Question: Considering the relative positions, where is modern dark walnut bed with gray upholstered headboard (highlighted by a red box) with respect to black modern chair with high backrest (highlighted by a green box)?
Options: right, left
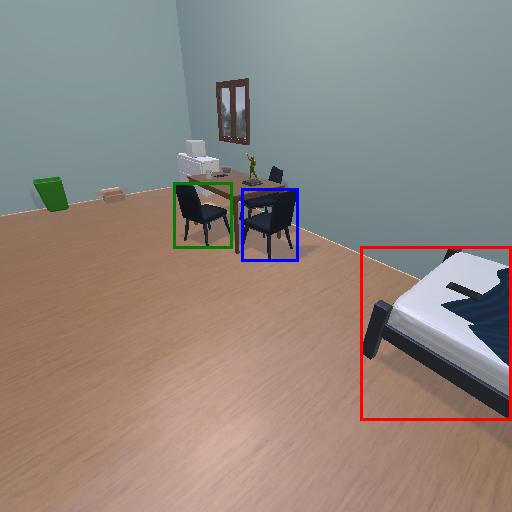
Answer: right